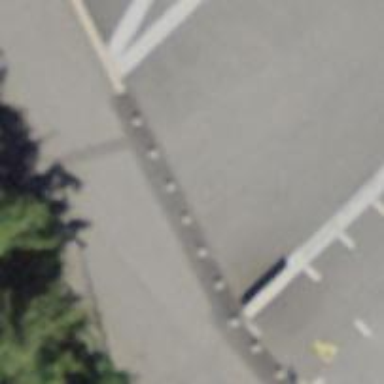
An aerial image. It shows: Bollard barrier.